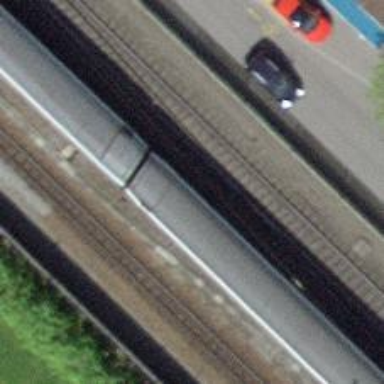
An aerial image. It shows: Siding service track with one electrified contact line.